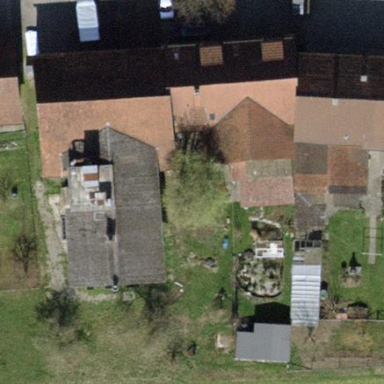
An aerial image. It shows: Terrace building with gabled roof.